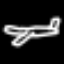
Label: airplane